Interaction volume radius: 5 \u00c5
Interaction volume height: 10 \u00c5
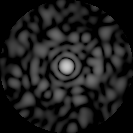
Disorder parameter: 0.8595